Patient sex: M
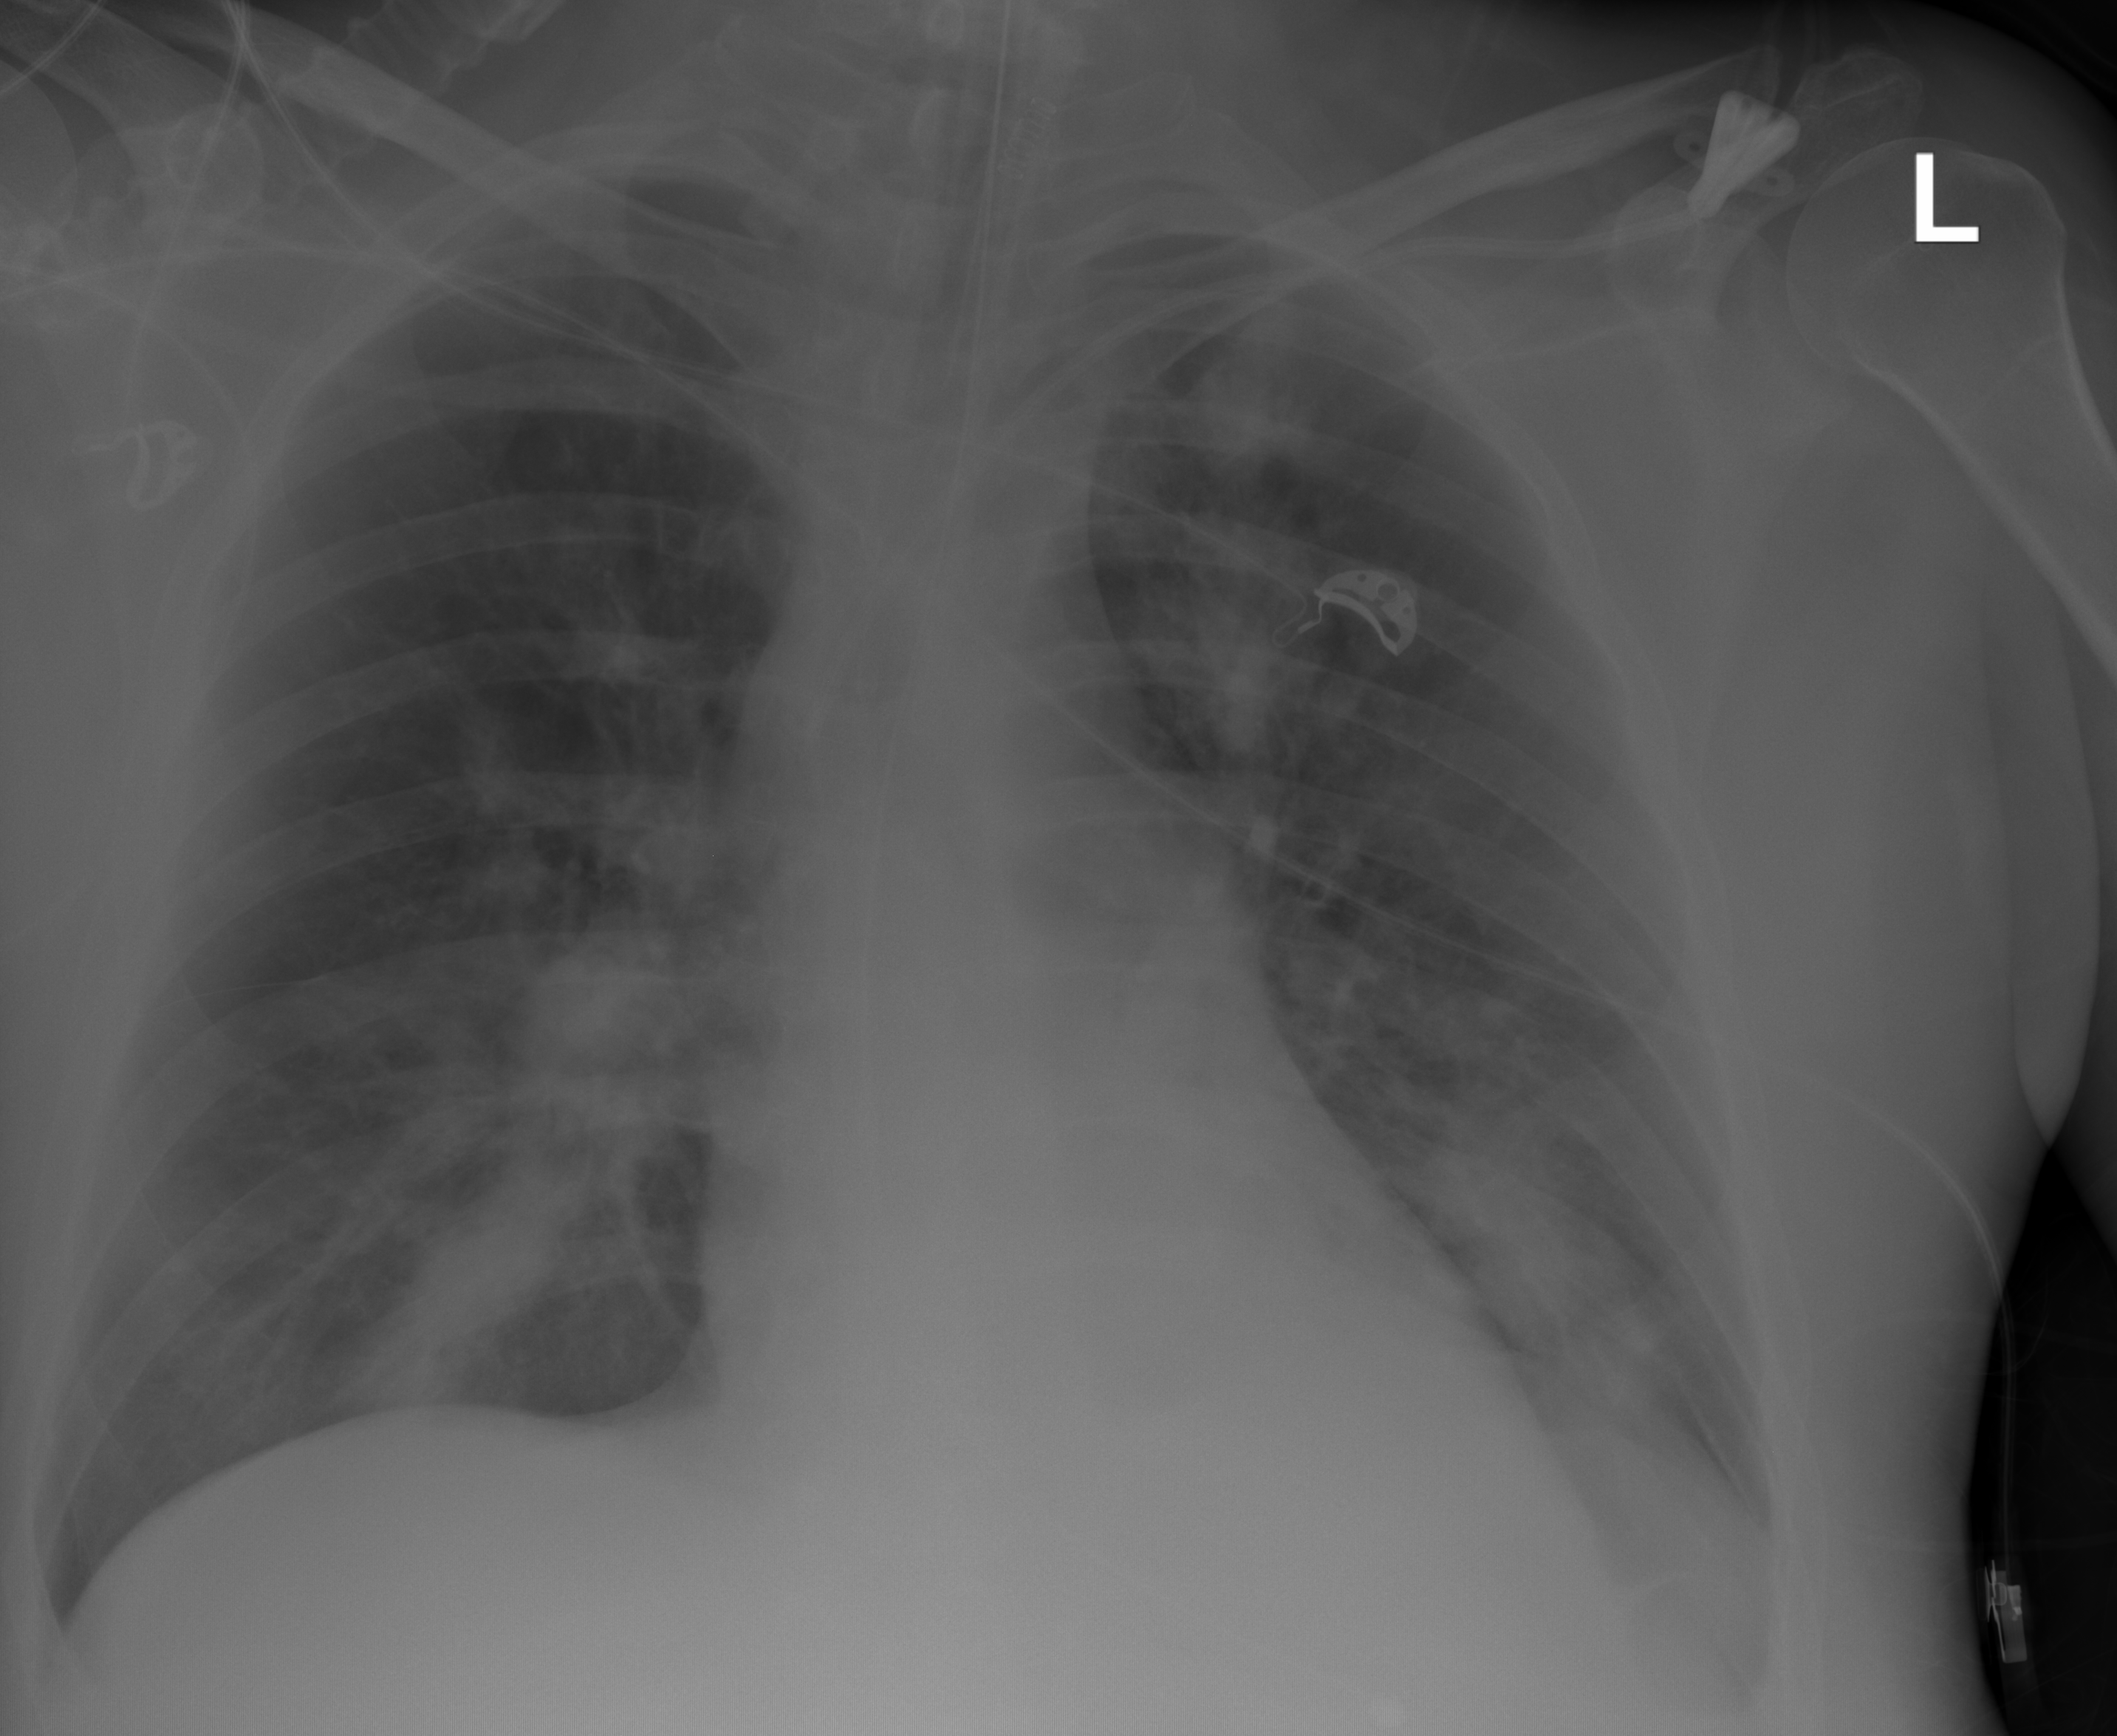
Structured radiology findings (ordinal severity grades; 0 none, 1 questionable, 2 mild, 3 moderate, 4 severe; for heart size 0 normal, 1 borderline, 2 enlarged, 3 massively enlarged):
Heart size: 0
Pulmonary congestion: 0
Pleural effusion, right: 0
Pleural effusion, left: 0
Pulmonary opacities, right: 3
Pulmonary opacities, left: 3
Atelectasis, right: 0
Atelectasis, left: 0